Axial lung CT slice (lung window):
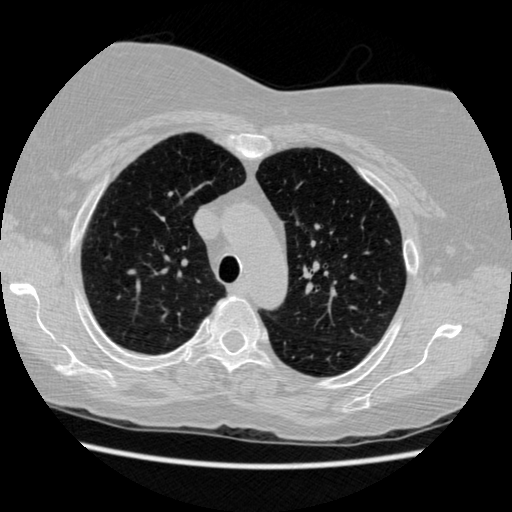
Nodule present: no